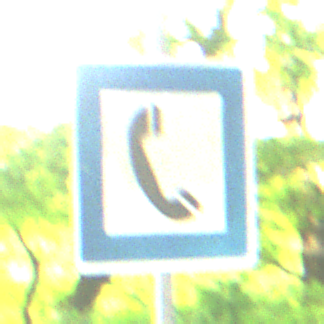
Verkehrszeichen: Fernsprecher
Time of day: MorningAfternoon
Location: Outdoor (RoadRail)
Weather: Clear
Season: NotSpecified
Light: Natural